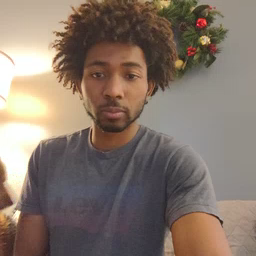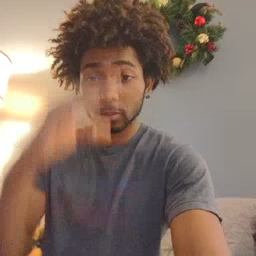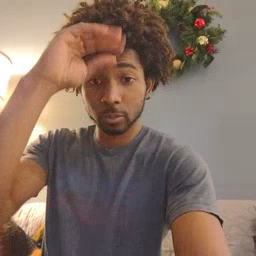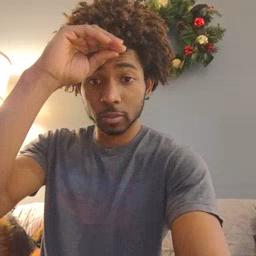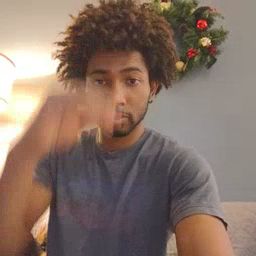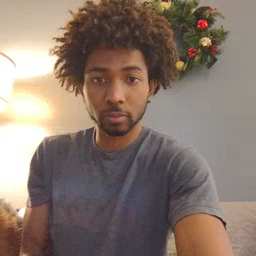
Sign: boy